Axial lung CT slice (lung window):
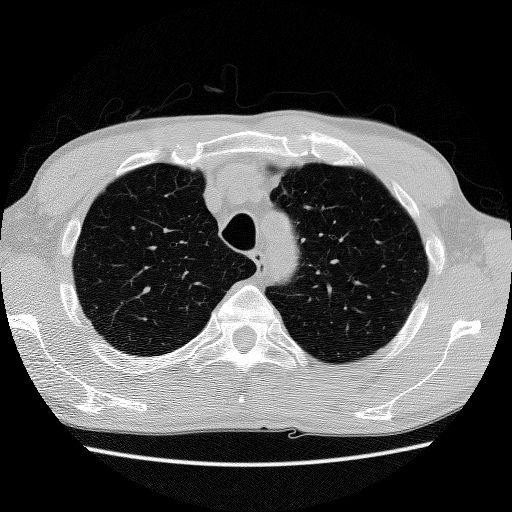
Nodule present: no